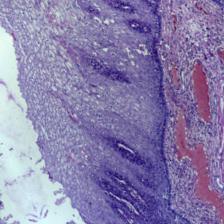
Diagnosis: Normal